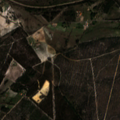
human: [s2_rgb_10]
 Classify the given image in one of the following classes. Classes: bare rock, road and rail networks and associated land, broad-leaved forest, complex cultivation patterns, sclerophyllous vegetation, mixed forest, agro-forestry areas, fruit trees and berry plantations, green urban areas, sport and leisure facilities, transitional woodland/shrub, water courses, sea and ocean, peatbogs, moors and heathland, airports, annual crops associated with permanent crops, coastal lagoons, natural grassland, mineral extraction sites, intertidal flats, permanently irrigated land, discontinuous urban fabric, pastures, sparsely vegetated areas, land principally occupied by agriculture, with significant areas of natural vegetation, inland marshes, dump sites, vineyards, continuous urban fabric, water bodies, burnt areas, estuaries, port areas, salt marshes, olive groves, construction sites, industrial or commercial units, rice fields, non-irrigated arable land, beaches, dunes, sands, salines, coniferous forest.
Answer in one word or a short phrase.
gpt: non-irrigated arable land, pastures, complex cultivation patterns, mixed forest, transitional woodland/shrub